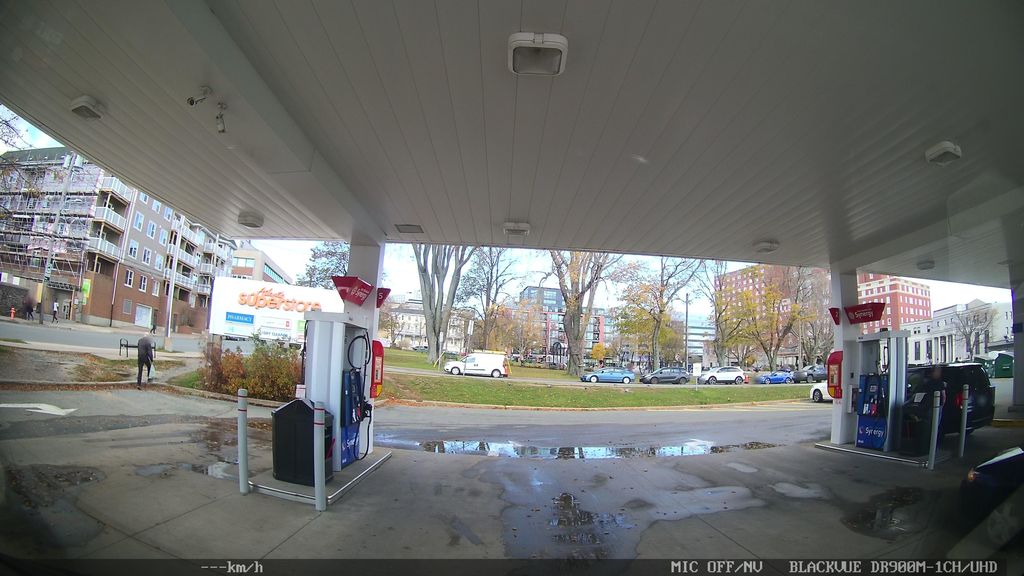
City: halifax